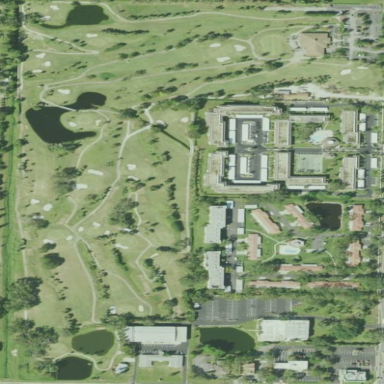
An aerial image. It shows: Golf course.